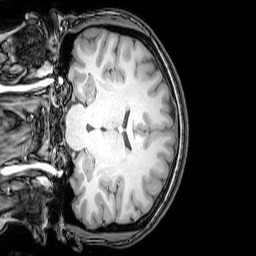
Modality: T1w
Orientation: coronal
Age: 25
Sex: female
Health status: healthy
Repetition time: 0.081 s
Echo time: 0.037 s